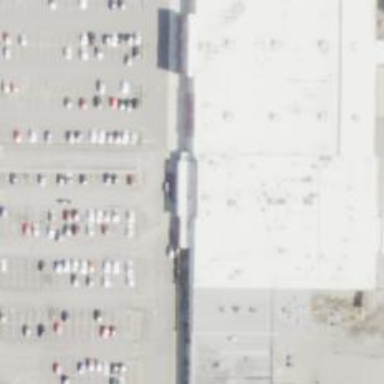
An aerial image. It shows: Supermarket.